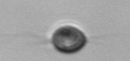
Label: Acanthoica_quattrospina